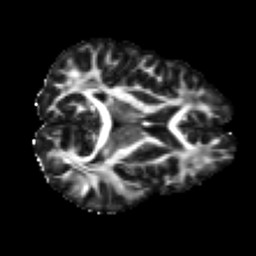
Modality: FA
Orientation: axial
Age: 29
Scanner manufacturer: siemens
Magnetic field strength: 3 T
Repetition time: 4.52 s
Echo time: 0.084 s